Aerial crown-view tile of a tropical tree (Barro Colorado Island, Panama), acquired 20250414:
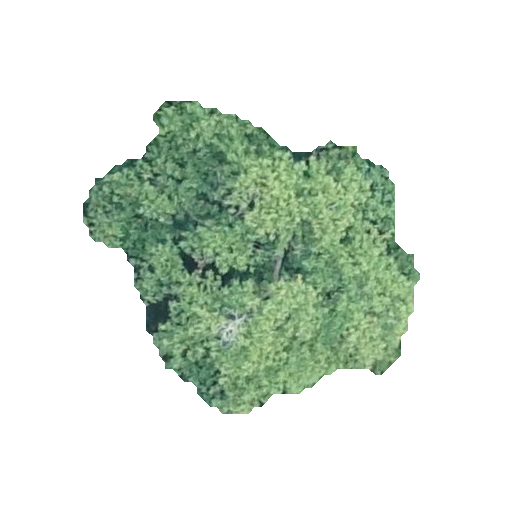
Species: Hieronyma alchorneoides
GBIF accepted scientific name: Hieronyma alchorneoides
Crown area: 101.315 m²